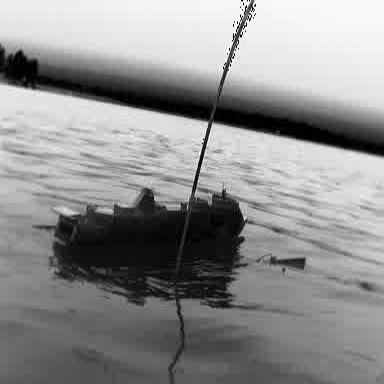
There is a container_ship in the infrared image.